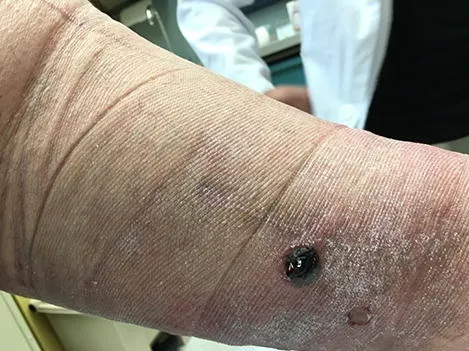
Right posterior lower extremity bulla.
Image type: medical_photograph (skin_photograph)